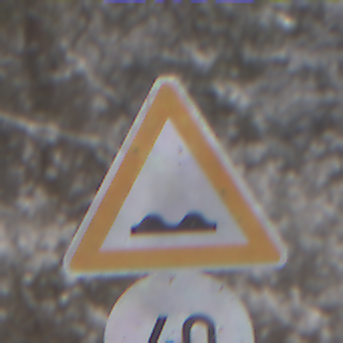
Verkehrszeichen: UnebeneFahrbahn
Zusatzzeichen unten: Geschwindigkeit40
Umgebung: Outdoor, Nature
Tageszeit: MorningAfternoon
Wetter: PartlyCloudy
Licht: Natural
Jahreszeit: Winter
Kontrast: HighContrast